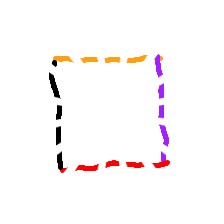
Shape: square